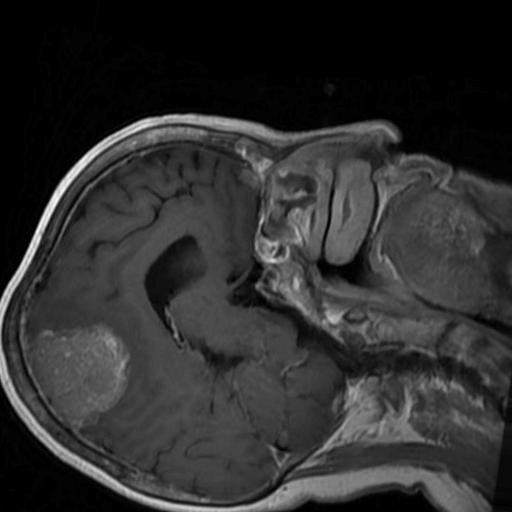
Label: brain_menin